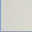
Piece: xx